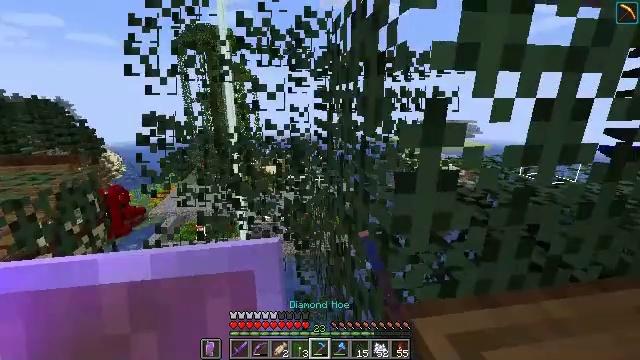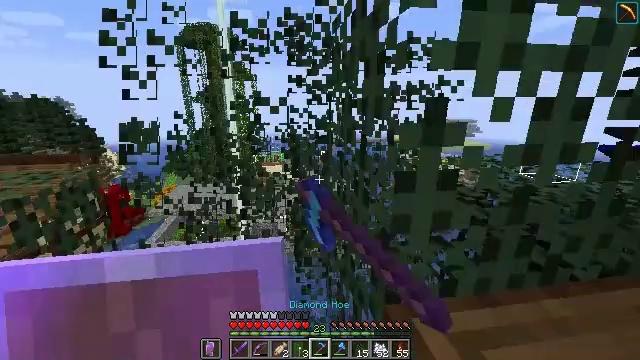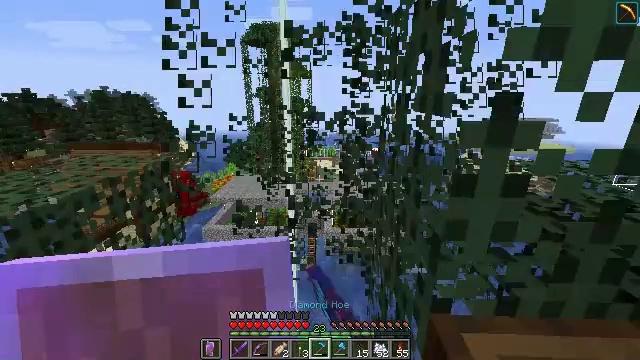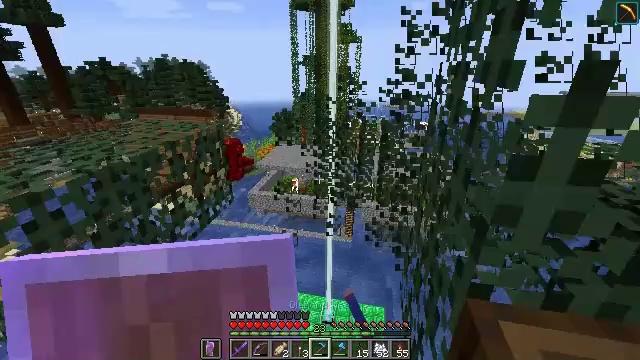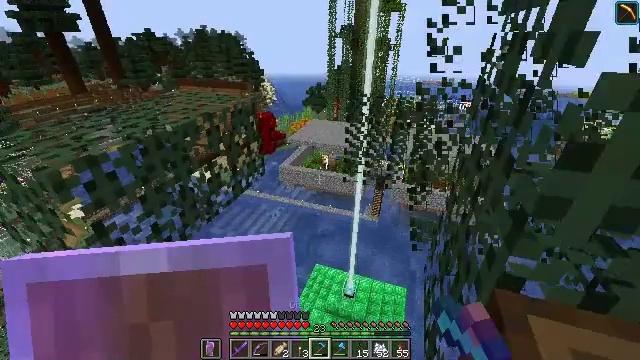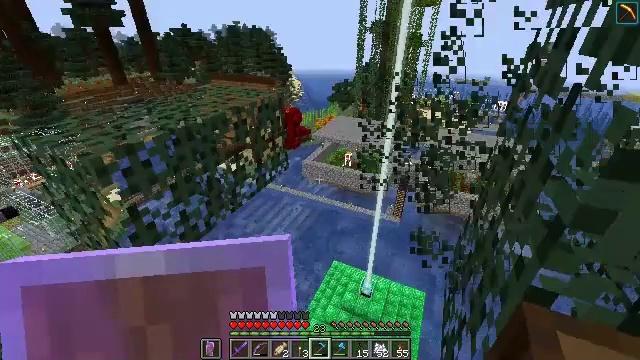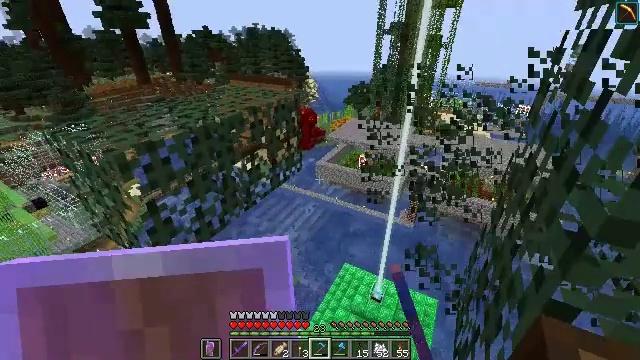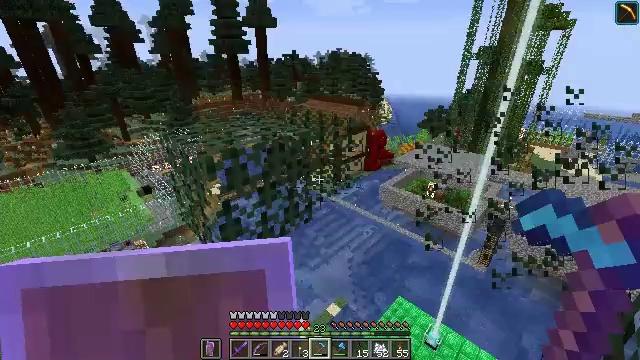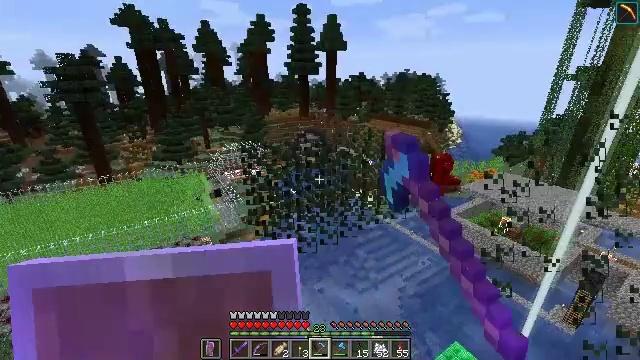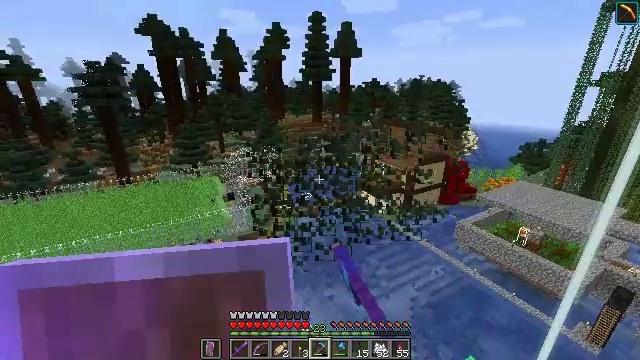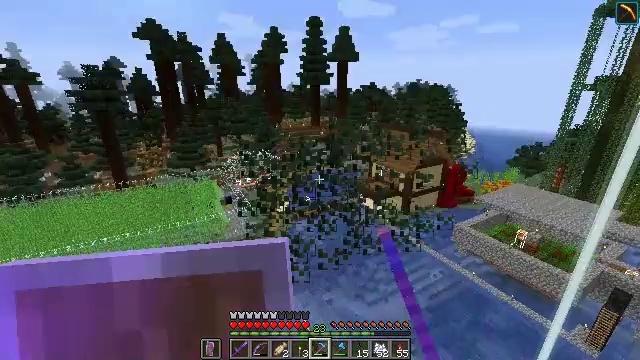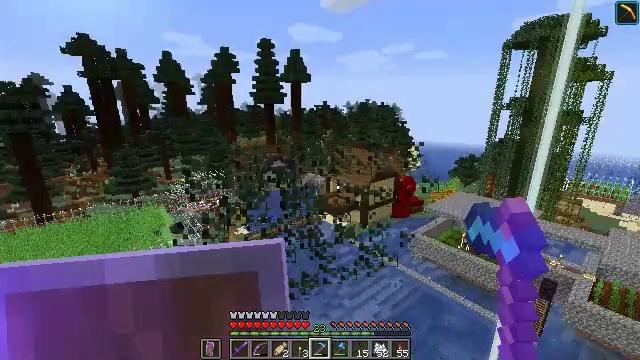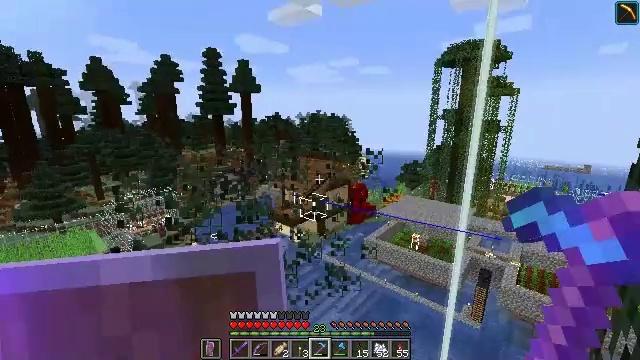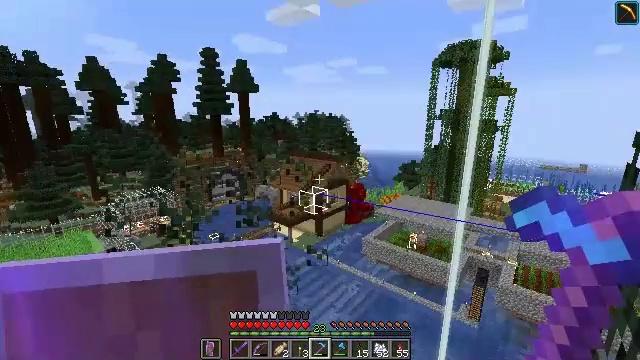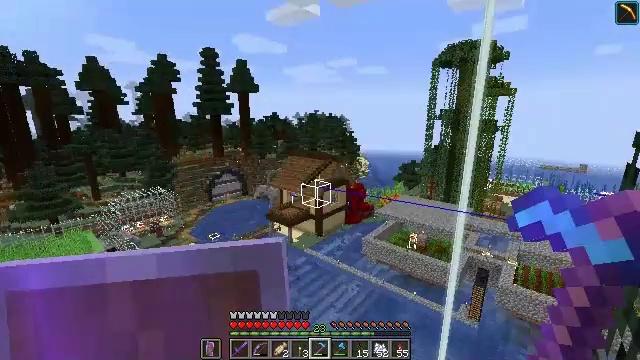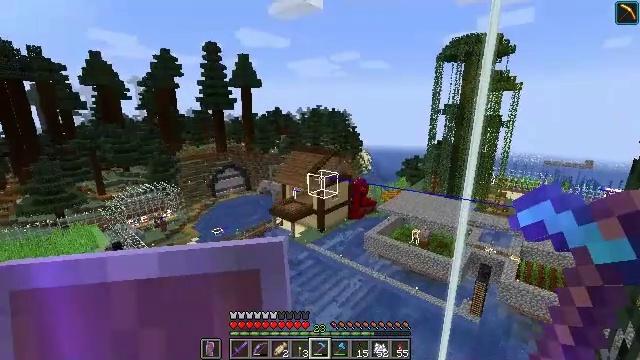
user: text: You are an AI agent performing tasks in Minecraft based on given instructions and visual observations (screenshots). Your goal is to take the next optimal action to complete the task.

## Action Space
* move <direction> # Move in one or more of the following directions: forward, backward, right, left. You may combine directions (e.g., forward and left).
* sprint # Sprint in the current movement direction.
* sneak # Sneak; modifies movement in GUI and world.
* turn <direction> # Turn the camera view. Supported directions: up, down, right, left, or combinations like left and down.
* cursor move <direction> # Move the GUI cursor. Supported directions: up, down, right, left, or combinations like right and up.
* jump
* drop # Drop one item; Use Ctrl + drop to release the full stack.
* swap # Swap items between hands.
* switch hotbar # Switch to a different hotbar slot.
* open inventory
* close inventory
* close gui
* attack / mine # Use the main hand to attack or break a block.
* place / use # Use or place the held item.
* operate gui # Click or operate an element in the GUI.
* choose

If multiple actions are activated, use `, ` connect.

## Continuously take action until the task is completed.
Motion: motion action
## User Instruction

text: Punch the spruce leaves to get saplings.
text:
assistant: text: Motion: attack / mine
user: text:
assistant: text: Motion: turn left, attack / mine
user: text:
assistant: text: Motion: turn left and down, attack / mine
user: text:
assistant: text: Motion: turn left and down, attack / mine
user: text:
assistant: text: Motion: turn left, attack / mine
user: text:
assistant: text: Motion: turn left, attack / mine
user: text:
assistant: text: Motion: turn left and up, attack / mine
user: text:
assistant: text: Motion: turn left and up, attack / mine
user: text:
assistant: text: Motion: turn left and up, attack / mine
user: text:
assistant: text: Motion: attack / mine
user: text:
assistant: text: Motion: turn right and up, attack / mine
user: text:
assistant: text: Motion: turn right and up, attack / mine
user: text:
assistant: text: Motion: attack / mine
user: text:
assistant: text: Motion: attack / mine
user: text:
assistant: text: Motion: turn down, attack / mine
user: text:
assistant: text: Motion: attack / mine
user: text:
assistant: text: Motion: attack / mine
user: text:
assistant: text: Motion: attack / mine
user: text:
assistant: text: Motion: turn right, attack / mine
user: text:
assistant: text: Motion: turn right and down
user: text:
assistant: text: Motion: turn right and down
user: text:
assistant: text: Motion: turn right
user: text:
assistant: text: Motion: turn right
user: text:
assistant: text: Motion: turn right and up, attack / mine
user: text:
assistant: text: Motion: turn right and up, attack / mine
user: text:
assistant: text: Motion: turn up, attack / mine
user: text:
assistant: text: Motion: turn up, attack / mine
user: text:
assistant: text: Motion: attack / mine
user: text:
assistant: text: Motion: turn left, attack / mine
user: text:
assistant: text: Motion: turn left and down, attack / mine